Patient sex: M
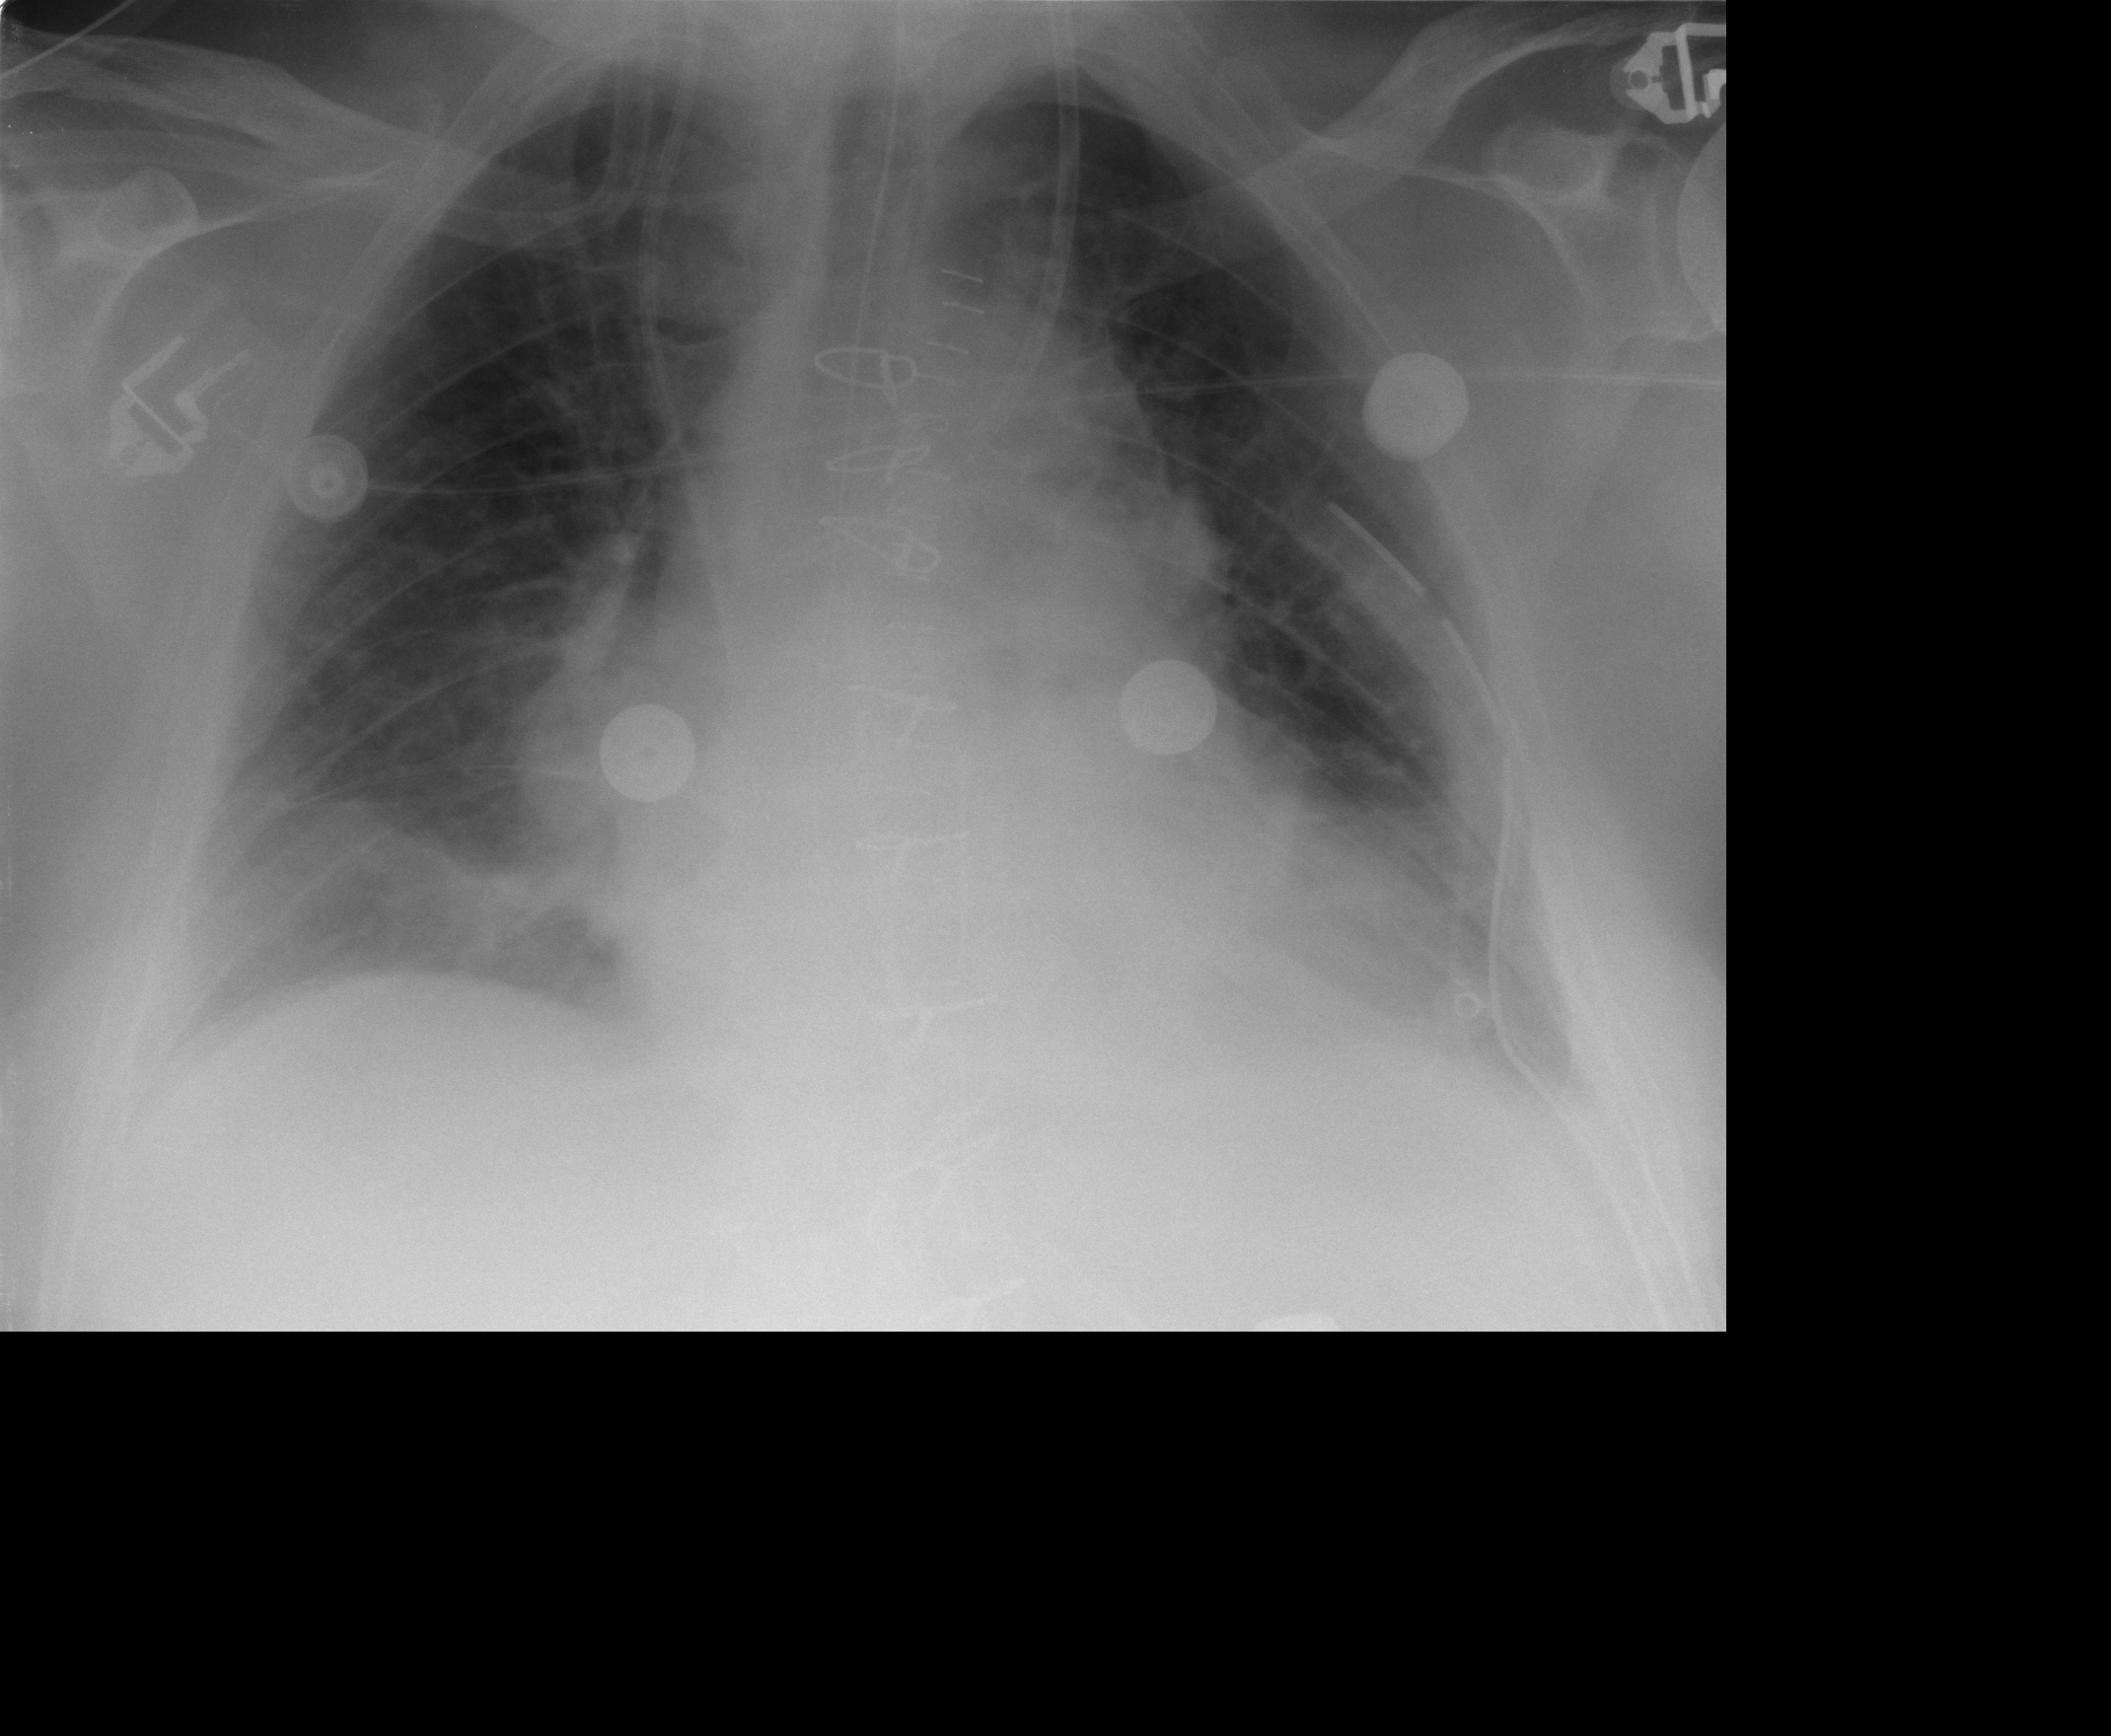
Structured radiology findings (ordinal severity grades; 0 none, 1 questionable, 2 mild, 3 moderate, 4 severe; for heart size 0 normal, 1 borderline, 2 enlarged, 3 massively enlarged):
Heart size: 2
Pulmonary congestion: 2
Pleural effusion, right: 2
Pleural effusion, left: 2
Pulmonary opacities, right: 2
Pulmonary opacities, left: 1
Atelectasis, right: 2
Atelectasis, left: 2